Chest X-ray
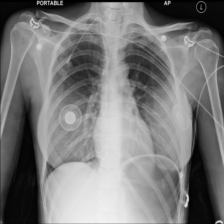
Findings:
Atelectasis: negative
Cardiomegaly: negative
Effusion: negative
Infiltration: negative
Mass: negative
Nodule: negative
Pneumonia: negative
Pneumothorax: negative
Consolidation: negative
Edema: negative
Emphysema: negative
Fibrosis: negative
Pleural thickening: negative
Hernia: negative